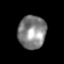
Tissue: skin
Cell type: Epithelial cells
Senescence score: 0.2758
Nuclear area (px): 906
Mean DAPI intensity: 131.264